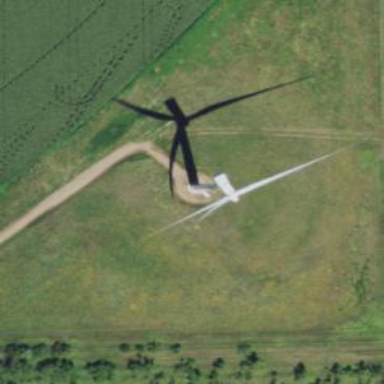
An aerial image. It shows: Wind generator powered by wind. The generator type is horizontal axis and it uses wind turbines.